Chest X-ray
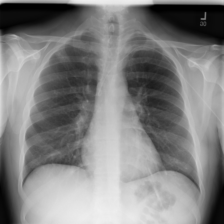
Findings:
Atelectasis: negative
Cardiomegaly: negative
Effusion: negative
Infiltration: negative
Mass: negative
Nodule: negative
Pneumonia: positive
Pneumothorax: negative
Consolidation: positive
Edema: negative
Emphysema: negative
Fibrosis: negative
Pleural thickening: negative
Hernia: negative